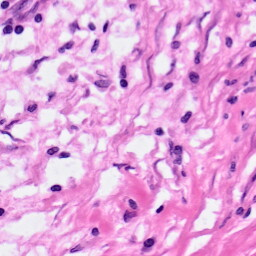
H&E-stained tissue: Pancreatic